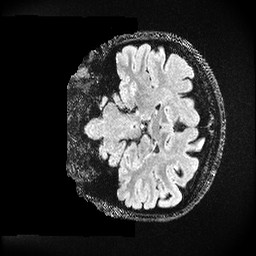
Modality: FLAIR
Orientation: coronal
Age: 36
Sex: female
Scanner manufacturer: ge
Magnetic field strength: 3 T
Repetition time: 4.802 s
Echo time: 0.1171 s